Aerial crown-view tile of a tropical tree (Barro Colorado Island, Panama), acquired 20241014:
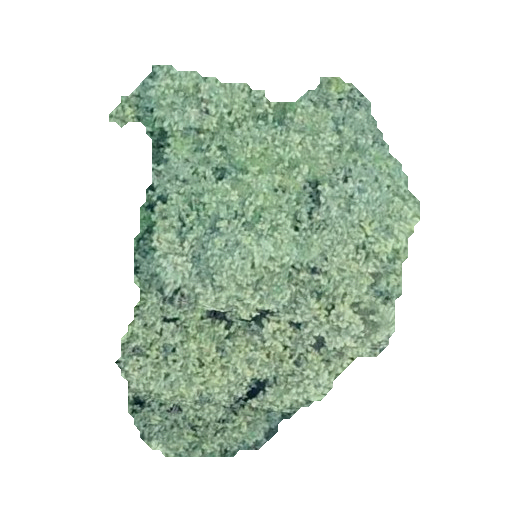
Species: Luehea seemannii
GBIF accepted scientific name: Luehea seemannii
Crown area: 134.398 m²